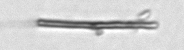
Label: fiber_TAG_external_detritus